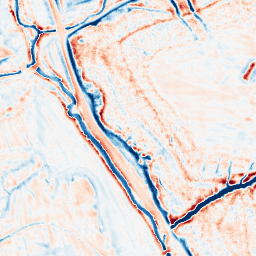
Category: edge_preserving
Decomposition family: bilateral
Decomposition parameters: d: 15
sigma_color: 150
sigma_space: 100
Upsampling method: quartic
Upsampling parameters: scale: 8
Upsampling scale: 8